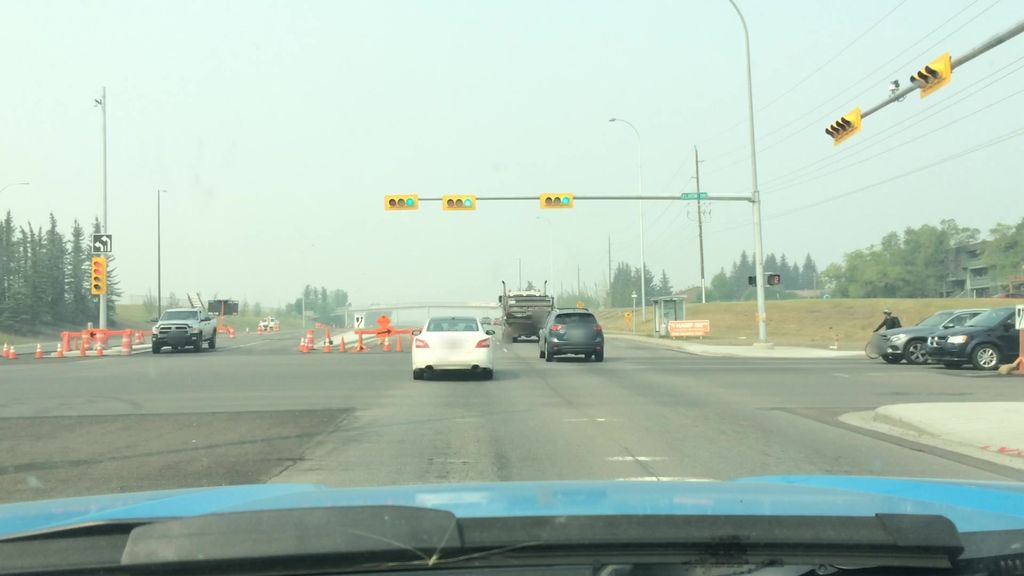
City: calgary